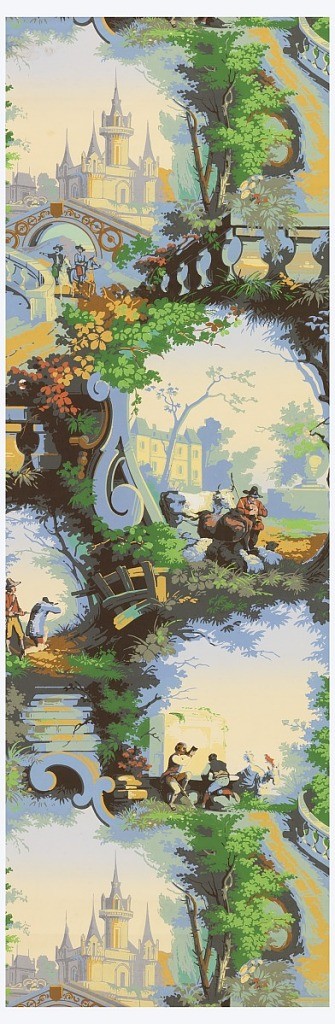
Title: Sidewall
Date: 1845–50
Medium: Block-printed on machine-made paper
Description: Diagonally repeating design of four elements, in a framework of foliage: a) horseman, with castles in background; b) drinkers; c) hunters; d) herdsmen, with sheep and cows. Coloring scheme high in key. Vertical rectangle.